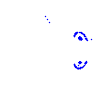
Particle: kaon